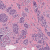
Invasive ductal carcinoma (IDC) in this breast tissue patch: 1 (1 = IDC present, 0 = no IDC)